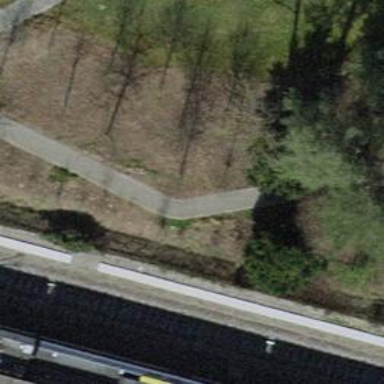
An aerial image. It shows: Footway with fine gravel surface.